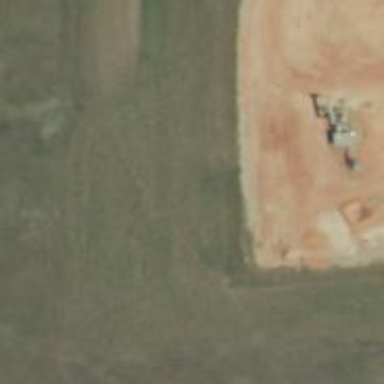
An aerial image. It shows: Storage tank that is man-made.